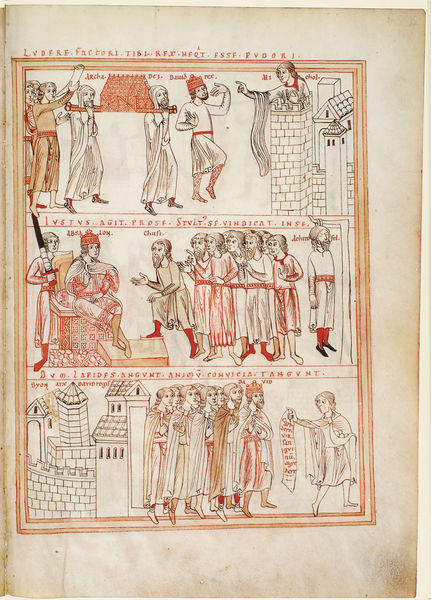
Titel: Bamberger Davidzyklus
Institution: Bamberg, Staatsbibliothek
Schlagwörter: kampf, frauen, stadt, frau, männer, zeichnung, dach, rot, schloss, malerei, alt, mütze, mützen, bibel, bild, blatt, krone, turm, schrift, mauer, gefolge, könig, papst, burg, druck, seite, schwert, herrscher, ritter, freiheit, mittelalter, mönch, mönche, schriftrolle, könige, tempel, handschrift, kronen, tum, sänfte, beoge, müyze